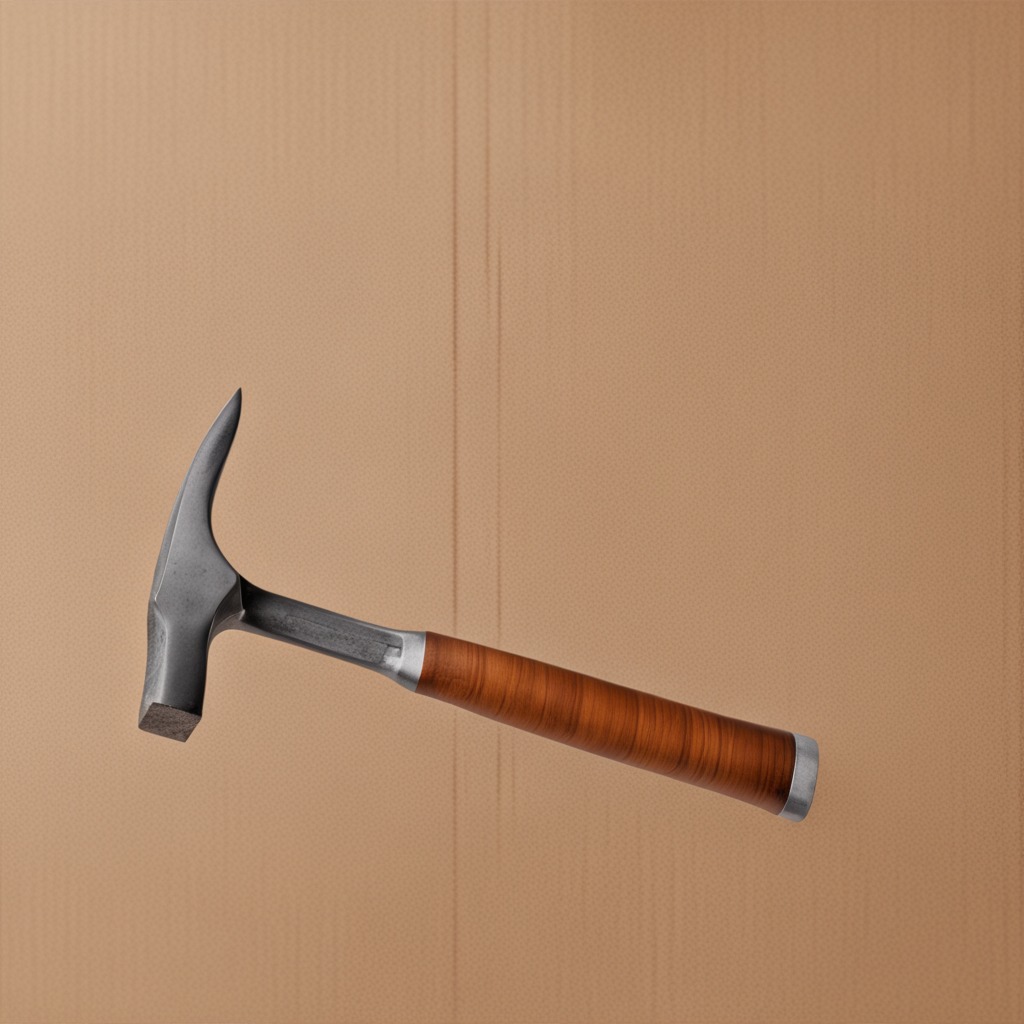
A hammer is lying on a clean dry cardboard box surface in an outdoor workshop during daytime bright natural light soft shadows slightly creased but